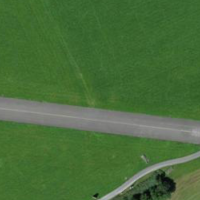
EUNIS habitat code: 57
Species observed at this site:
Filipendula ulmaria